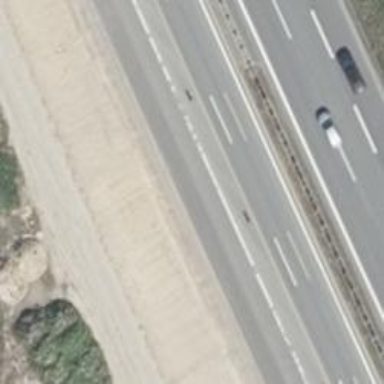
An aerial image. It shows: Asphalt motorway.